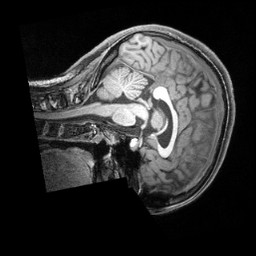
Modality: T1w
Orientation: sagittal
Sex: female
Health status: ill
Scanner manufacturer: siemens
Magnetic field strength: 3 T
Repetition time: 2.4 s
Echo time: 0.00201 s